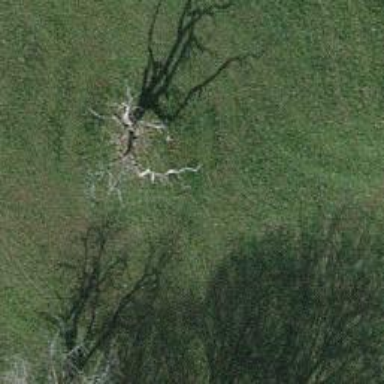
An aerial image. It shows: Beautiful tree in nature.